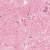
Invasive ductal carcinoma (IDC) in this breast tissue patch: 0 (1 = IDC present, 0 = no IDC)